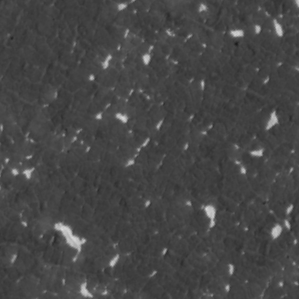
Label: frost